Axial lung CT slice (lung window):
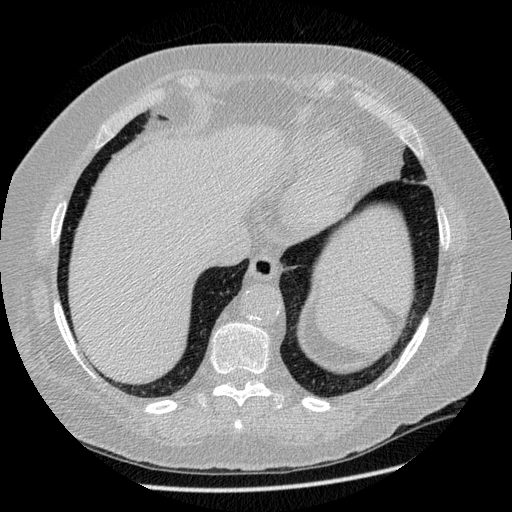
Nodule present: no